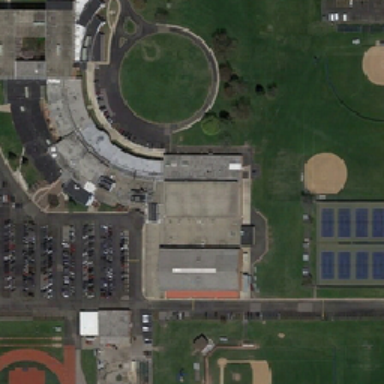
The arc shaped building is close to a circular grassland .